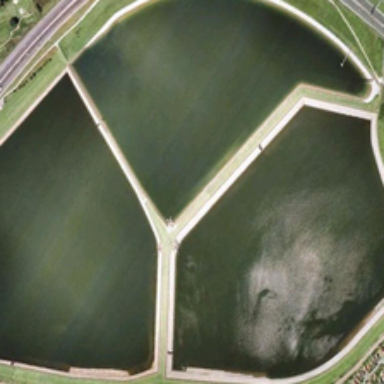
An almost circle large pond is divided into three parts .